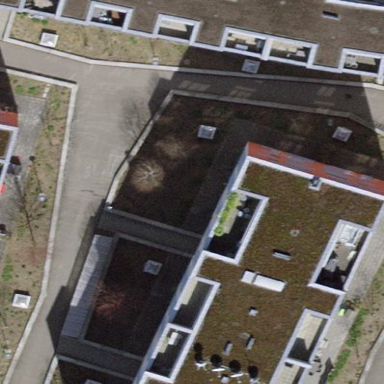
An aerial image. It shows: Light grey apartment building with flat grey roof.